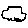
Label: car